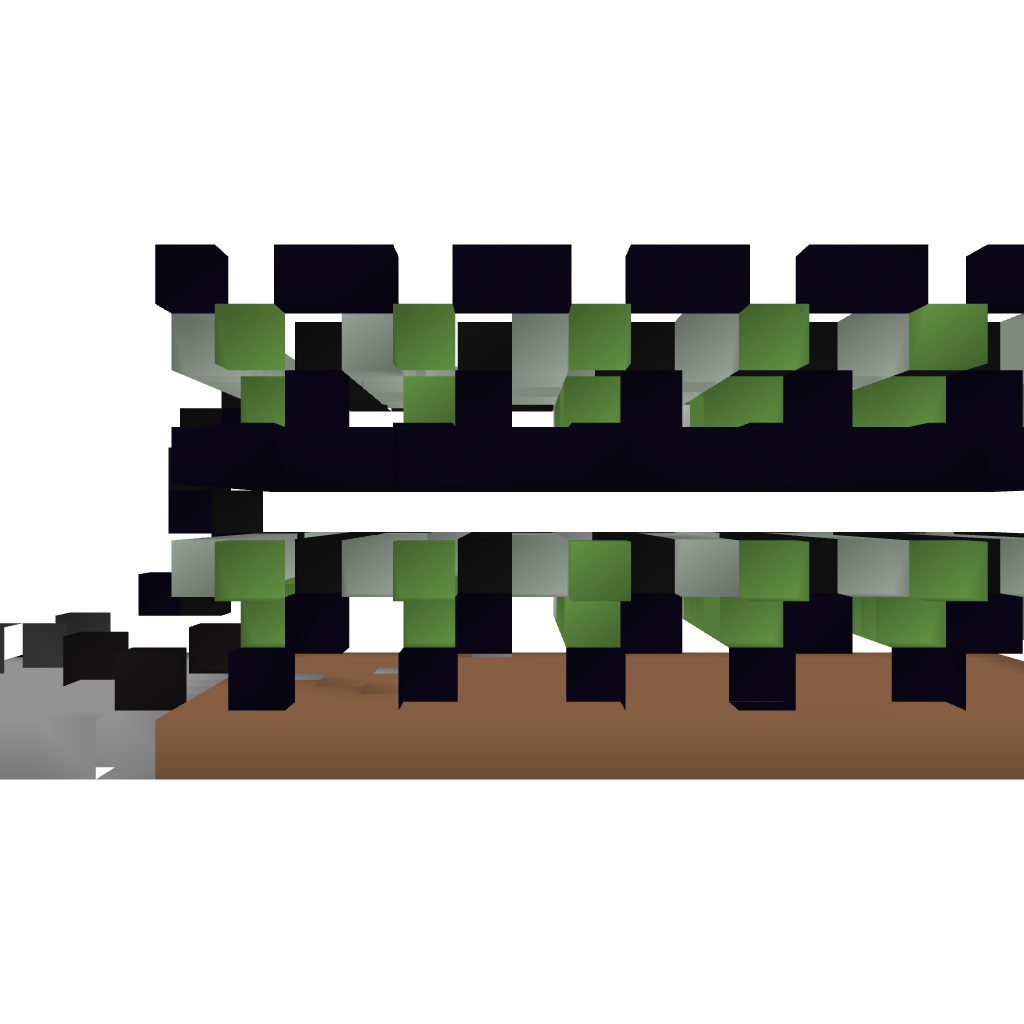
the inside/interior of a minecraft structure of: Cluster Tnt Cannon